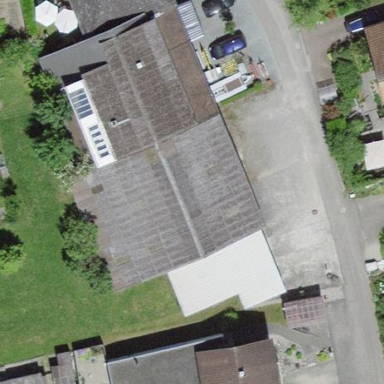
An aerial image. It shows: Warehouse building.